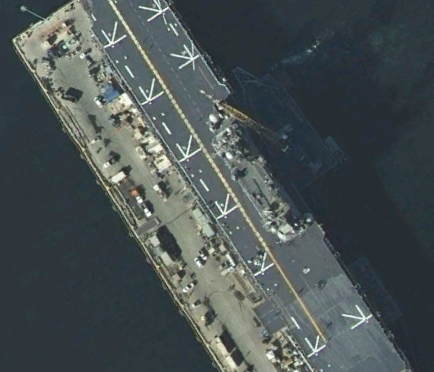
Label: assault